Question: Sorry about the wording of the title if it didn't make sense.
I have a table containing orders and order items. I pulled a small order to allow you to see what I am referring to.

When looking at the attachment:
- - - - - -
Here's what I'm trying to do. I want to the pull the main items when:
- -
When Asm Main=0, I need the ship date to be NOT null. When Asm Main=1, ship date doesn't matter, I just need Date Promised to be null.
'''
SELECT bo.[Order Number],boi.[Unique ID]
from [Booked Order Items] boi JOIN [Booked Orders] bo ON boi.[Order Number] = bo.[Order Number]
WHERE boi.[Asm Main]=1 AND boi.[Date Promised] IS NULL
'''
I can clearly do the first step, but for getting the main items that have of their sub items having not null ship dates along with the condition above, I just can't figure it out.
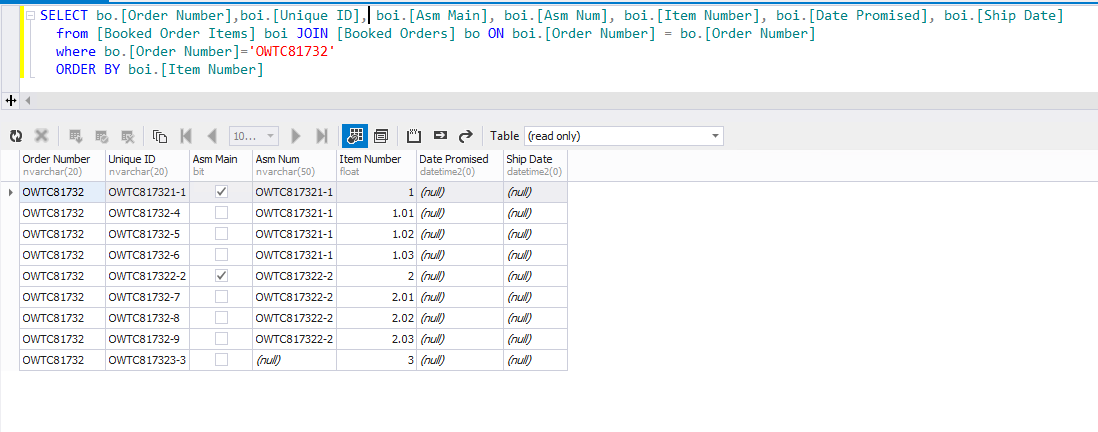
Answer: Using the same logic as yours for the JOIN of two table, take Main items(along with 'Asm Num') in query A. Apply similar logic for sub-items in query B by taking count of those sub-items with 'Ship Date' as 'IS NULL' and if the count is more than 0 it means you don't want that main item with the corresponding 'Asm Num' because all sub-items must have 'Ship Date' as 'NOT NULL' based on your requirements. Hence the condition 'and B.[sub_items_null_dates] = 0' while joining 'A' and 'B'.
'''
select A.[Order Number], A.[Unique ID]
from
( select bo.[Order Number], boi.[Unique ID], boi.[Asm Num]
from
[Booked Order Items] boi JOIN [Booked Orders] bo
on boi.[Order Number] = bo.[Order Number]
where boi.[Asm Main] = 1 and boi.[Date Promised] IS NULL
) A
JOIN
( select bo.[Order Number], boi.[Asm Num],
SUM(CASE WHEN boi.[Ship Date] IS NULL THEN 1 ELSE 0 END) as sub_items_null_dates
from
[Booked Order Items] boi JOIN [Booked Orders] bo
on boi.[Order Number] = bo.[Order Number]
where boi.[Asm Main] = 0
GROUP BY bo.[Order Number], boi.[Asm Num]
) B
ON A.[Order Number] = B.[Order Number]
and A.[Asm Num] = B.[Asm Num]
and B.[sub_items_null_dates] = 0;
'''